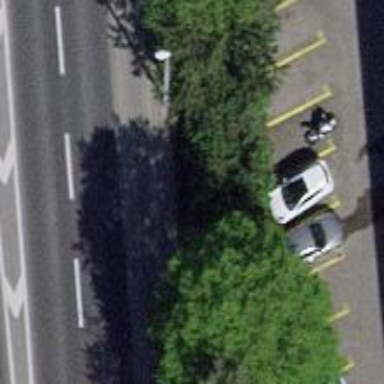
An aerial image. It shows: Asphalt sidewalk next to cycleway.